Question: After calling 'repaint()' on a 'JPanel' out of an 'ActionListener' for a 'JCheckBox', the 'JPanel' has some...issues...they fix themselves upon minimizing and restoring but that's a hassle for my clients.

'''
JCheckBox curr = new JCheckBox(choices.get(a));
curr.addActionListener(new ActionListener() {
public void actionPerformed(ActionEvent e)
{
//System.out.println(((JCheckBox)e.getSource()).getText());
if (specs.getSelectedItem()!=null&&!specs.getSelectedItem().toString().isEmpty())
{
String strSpec = specs.getSelectedItem().toString();
if (strSpec.matches("\w+\s\w+"))
{
Time x = GraphCreator.parseTime(strSpec);
GC.getGraph(x);
GC.getGraph(x, new Team(((JCheckBox)e.getSource()).getText()));
}
else
{
GC.getGraph(new Team(((JCheckBox)e.getSource()).getText()),strSpec.trim());
}
}
pane.repaint();
}
});
'''
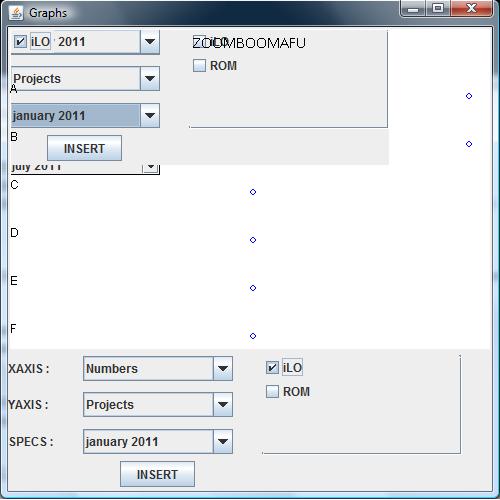
Answer: 'pane.validate()' and 'pane.repaint()' could work. However that's only when you are adding and removing components that will cause the layout to be affected/altered.